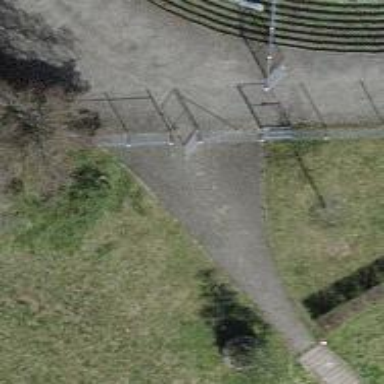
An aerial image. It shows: Gate.